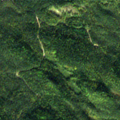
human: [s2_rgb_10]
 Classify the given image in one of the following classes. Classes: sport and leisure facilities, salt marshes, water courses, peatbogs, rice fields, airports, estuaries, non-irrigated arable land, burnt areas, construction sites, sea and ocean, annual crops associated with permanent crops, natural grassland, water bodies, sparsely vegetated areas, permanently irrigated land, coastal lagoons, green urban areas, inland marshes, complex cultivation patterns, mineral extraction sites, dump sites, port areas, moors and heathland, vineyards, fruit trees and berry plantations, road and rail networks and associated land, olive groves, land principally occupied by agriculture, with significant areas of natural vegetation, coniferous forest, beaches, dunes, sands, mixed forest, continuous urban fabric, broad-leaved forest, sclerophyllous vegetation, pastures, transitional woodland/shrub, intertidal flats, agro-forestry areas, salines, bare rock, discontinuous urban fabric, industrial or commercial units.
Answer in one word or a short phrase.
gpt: coniferous forest, mixed forest